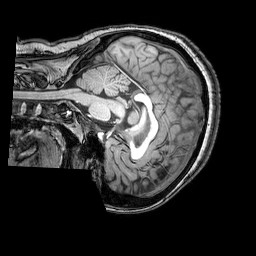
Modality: T1w
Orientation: sagittal
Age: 27
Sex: female
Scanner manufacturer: philips
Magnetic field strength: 3 T
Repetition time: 0.008113 s
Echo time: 0.003709 s